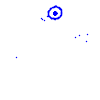
Particle: pion